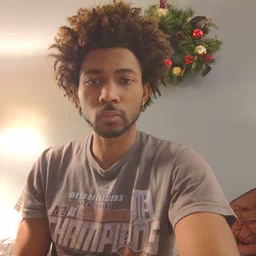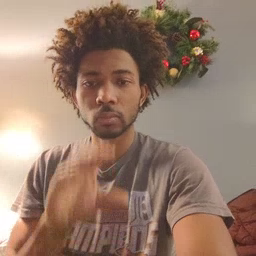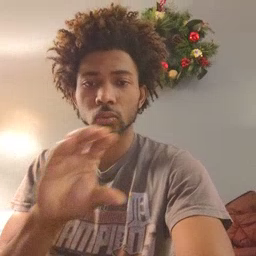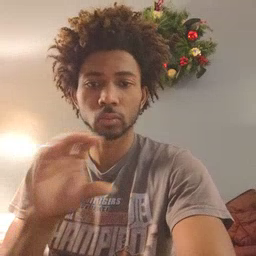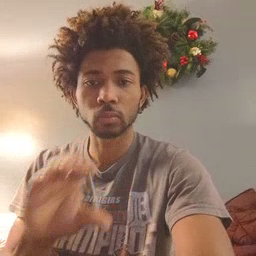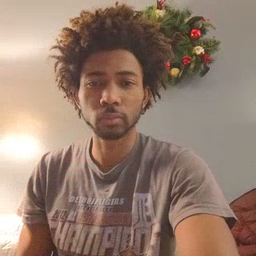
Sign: chocolate